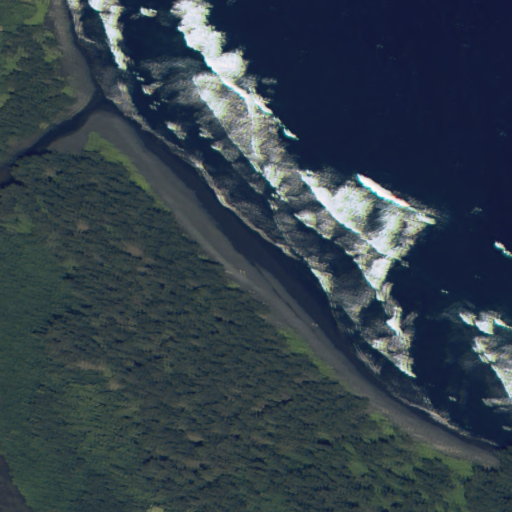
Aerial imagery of beach in Hawaii named Pololū Beach containing only unknown